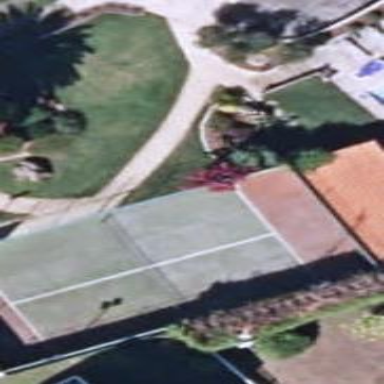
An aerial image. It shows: Tennis court in leisure pitch.